Question: If I have a MongoDB collection with documents and sub-documents, as illustrated:

And, if I want to increment the "damage" by 1 each time the method is called:
'''
private final static void incrementCount(String docID, String subDocID) {
BasicDBObject query = new BasicDBObject();
query.put("_id", docID);
query.put("items.id", subDocID);
BasicDBObject incValue = new BasicDBObject("damage", 1); // or "items.damage" ???
BasicDBObject intModifier = new BasicDBObject("$inc", incValue);
badgesCollection.update(query, intModifier, false, false, WriteConcern.SAFE);
}
'''
Question: do I refer to "damage" or "items.damage" ?
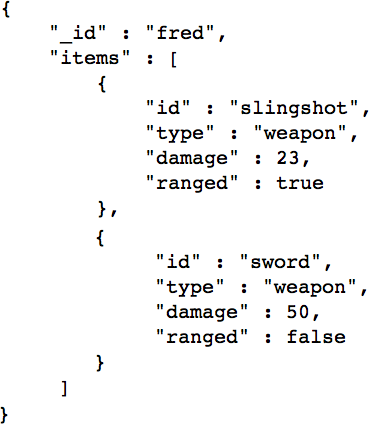
Answer: Neither. If you want to increment just the 'damage' value for the 'items' array element with the matching 'subDocID' you need to use the '$' <URL> to identify that element to the '$inc' operator. So it's:
'''
"items.$.damage"
'''